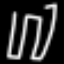
Label: pants